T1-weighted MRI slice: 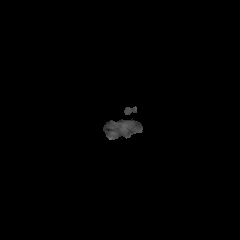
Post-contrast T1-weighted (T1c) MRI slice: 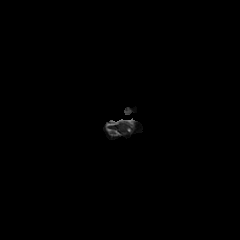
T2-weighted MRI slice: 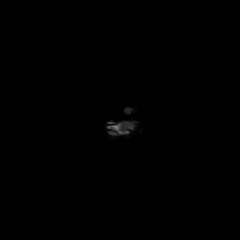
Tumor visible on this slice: no